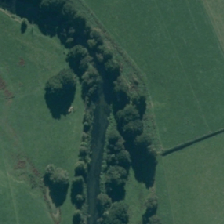
Land cover: indigenous_forest